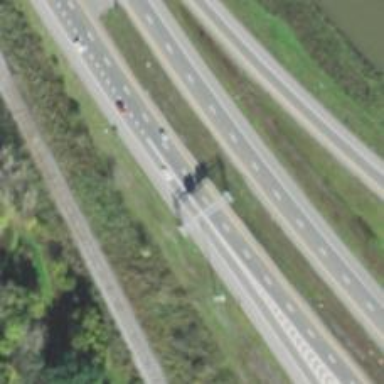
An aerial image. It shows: Motorway junction.